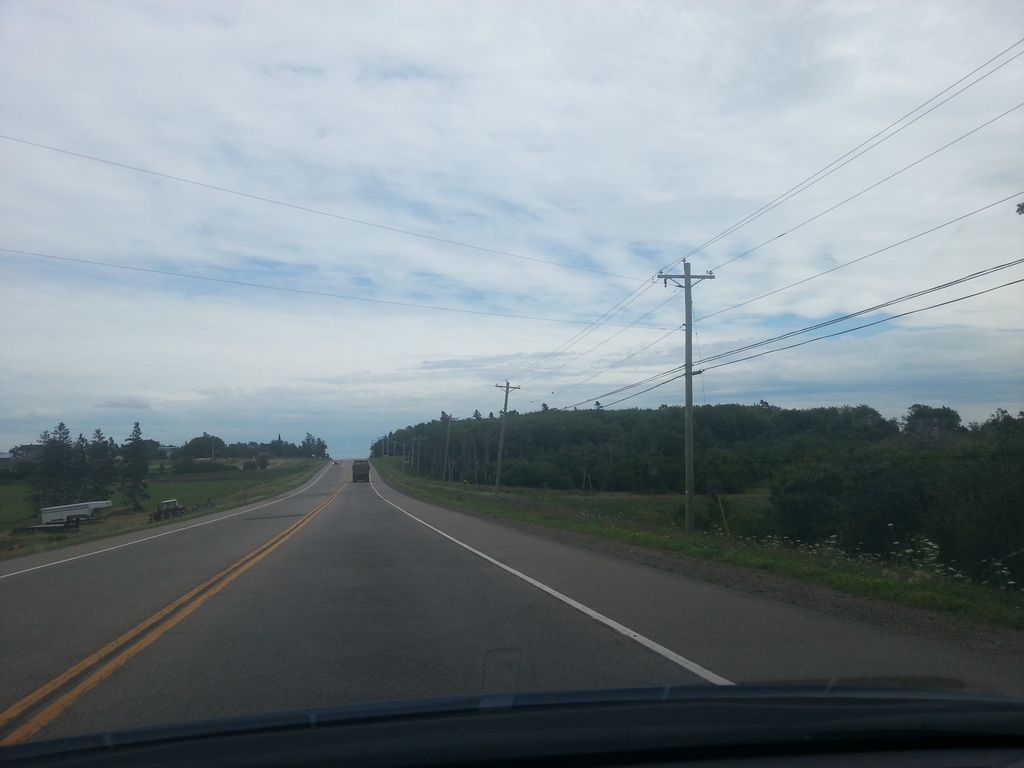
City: charlottetown